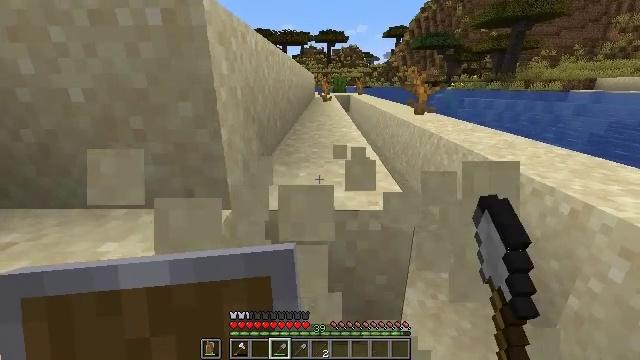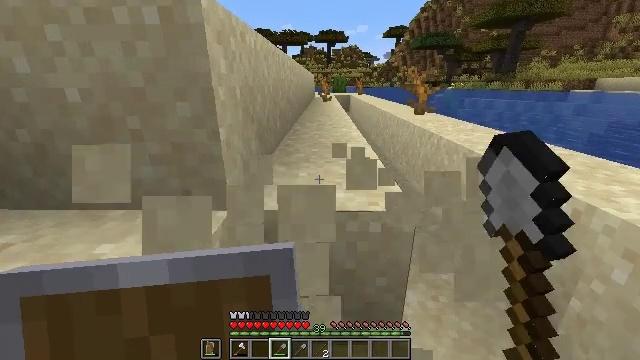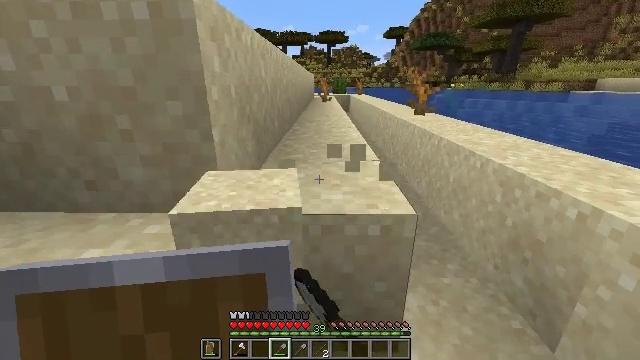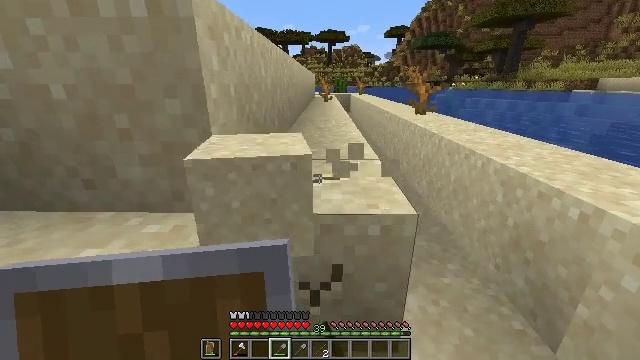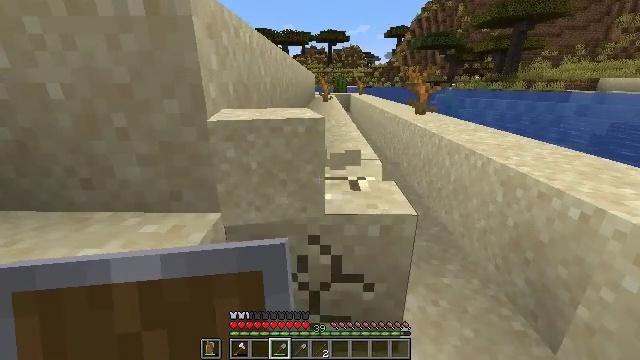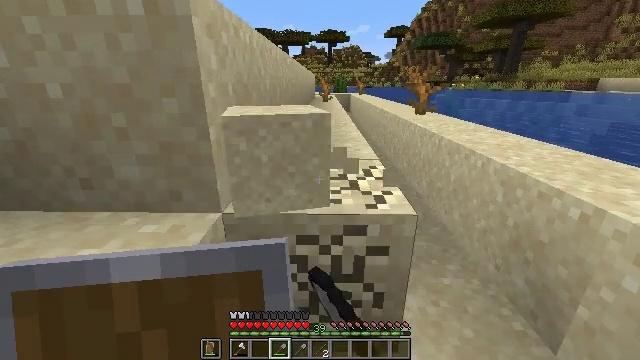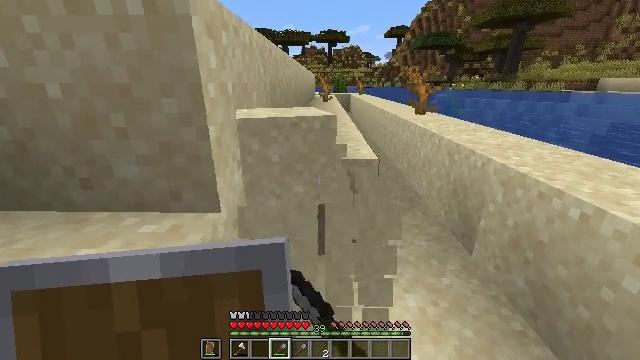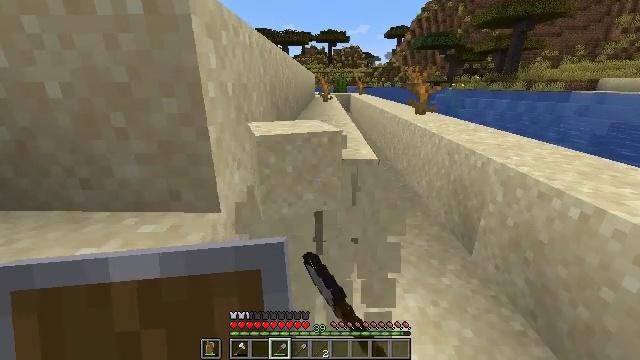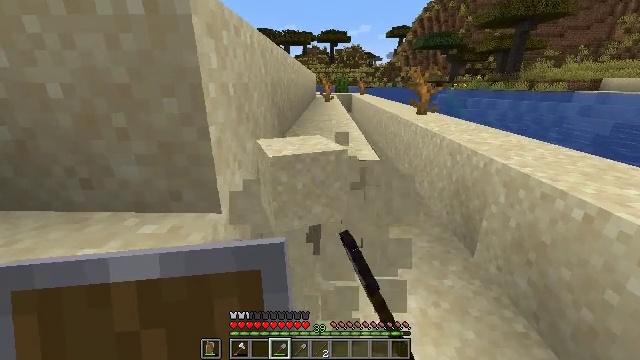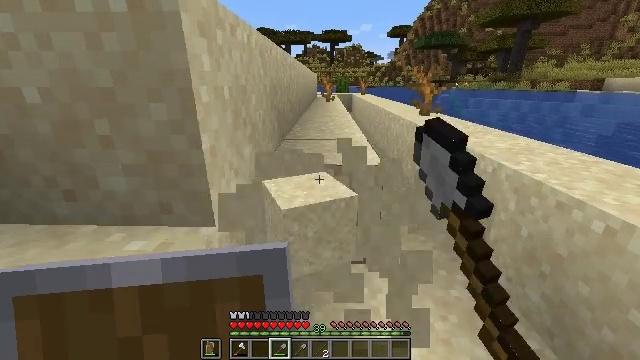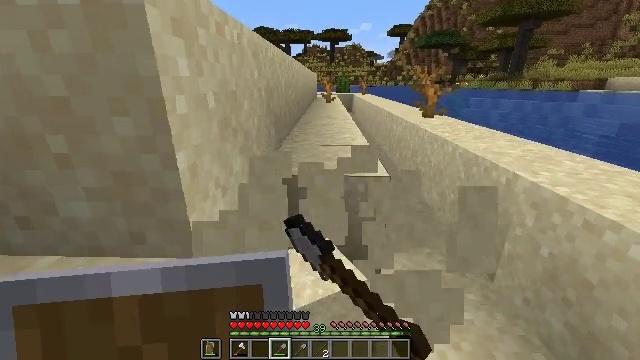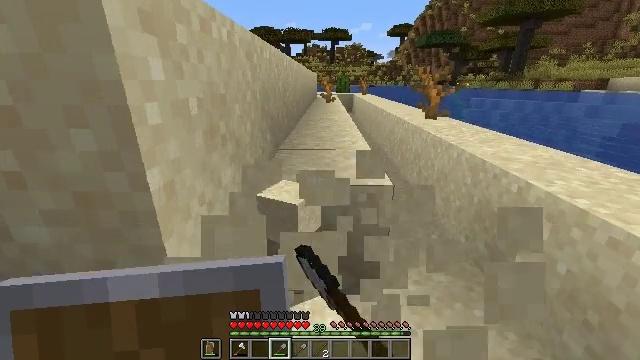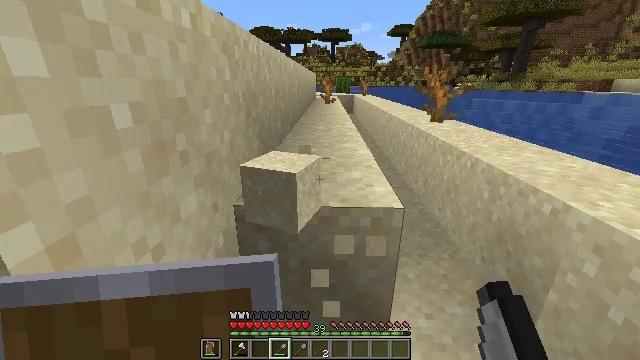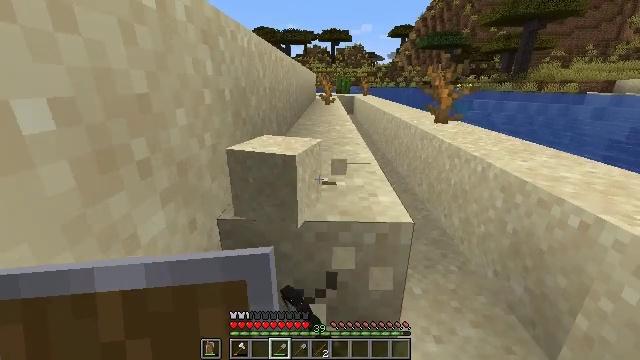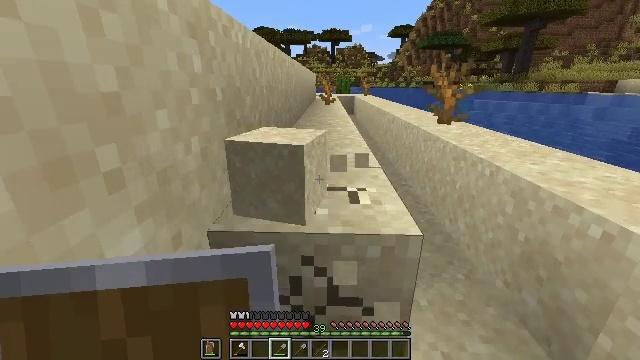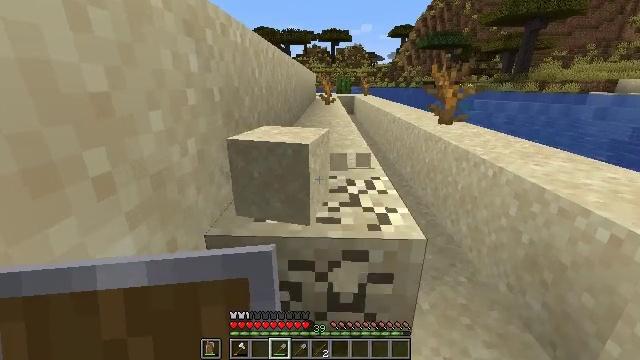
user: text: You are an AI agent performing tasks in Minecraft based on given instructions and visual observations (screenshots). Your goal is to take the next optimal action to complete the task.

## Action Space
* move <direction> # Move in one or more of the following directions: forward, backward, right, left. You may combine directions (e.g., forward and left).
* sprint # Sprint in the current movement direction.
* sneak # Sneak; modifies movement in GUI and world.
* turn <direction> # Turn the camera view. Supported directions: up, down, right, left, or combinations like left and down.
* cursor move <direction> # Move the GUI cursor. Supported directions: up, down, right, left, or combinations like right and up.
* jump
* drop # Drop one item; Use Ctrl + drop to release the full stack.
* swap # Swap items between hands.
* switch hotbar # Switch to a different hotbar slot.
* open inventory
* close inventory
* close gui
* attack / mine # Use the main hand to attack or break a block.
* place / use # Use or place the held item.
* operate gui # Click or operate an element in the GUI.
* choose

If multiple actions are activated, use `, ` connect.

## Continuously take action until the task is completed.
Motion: motion action
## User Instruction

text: Dig up some sand.
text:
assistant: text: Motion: attack / mine
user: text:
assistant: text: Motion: attack / mine
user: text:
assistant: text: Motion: attack / mine
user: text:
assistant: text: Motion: attack / mine
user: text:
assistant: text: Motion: attack / mine
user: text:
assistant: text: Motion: attack / mine
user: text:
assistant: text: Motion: attack / mine
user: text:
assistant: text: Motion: move forward, attack / mine
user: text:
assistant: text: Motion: move forward, attack / mine
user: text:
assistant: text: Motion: move forward, attack / mine
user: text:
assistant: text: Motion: move forward, attack / mine
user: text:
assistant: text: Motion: move forward, attack / mine
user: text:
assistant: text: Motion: move forward, attack / mine
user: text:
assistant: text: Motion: attack / mine
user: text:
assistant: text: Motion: attack / mine
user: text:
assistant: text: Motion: attack / mine
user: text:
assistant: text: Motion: attack / mine
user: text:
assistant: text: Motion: attack / mine
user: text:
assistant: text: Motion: move forward, attack / mine
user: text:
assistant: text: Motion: move forward, attack / mine
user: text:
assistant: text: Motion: move forward, attack / mine
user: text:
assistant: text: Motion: move forward, attack / mine
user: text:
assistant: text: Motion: attack / mine
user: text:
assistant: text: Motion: attack / mine
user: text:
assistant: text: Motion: attack / mine
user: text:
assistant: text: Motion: attack / mine
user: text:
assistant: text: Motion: attack / mine
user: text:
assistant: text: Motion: attack / mine
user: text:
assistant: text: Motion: attack / mine
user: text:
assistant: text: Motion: move forward, attack / mine